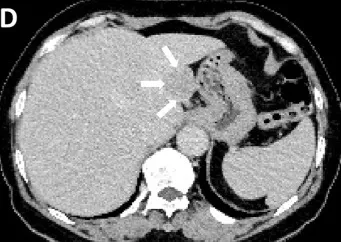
Liver CT scan: A single mass in the liver as observed by CT imaging (arrow). And delayed phase.
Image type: radiology (ct)